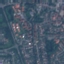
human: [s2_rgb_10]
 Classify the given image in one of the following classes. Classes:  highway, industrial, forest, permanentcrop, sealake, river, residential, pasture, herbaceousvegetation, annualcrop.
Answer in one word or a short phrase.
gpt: Residential